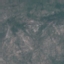
Land use / land cover class: HerbaceousVegetation